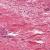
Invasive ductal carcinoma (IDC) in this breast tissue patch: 0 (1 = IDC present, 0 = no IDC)